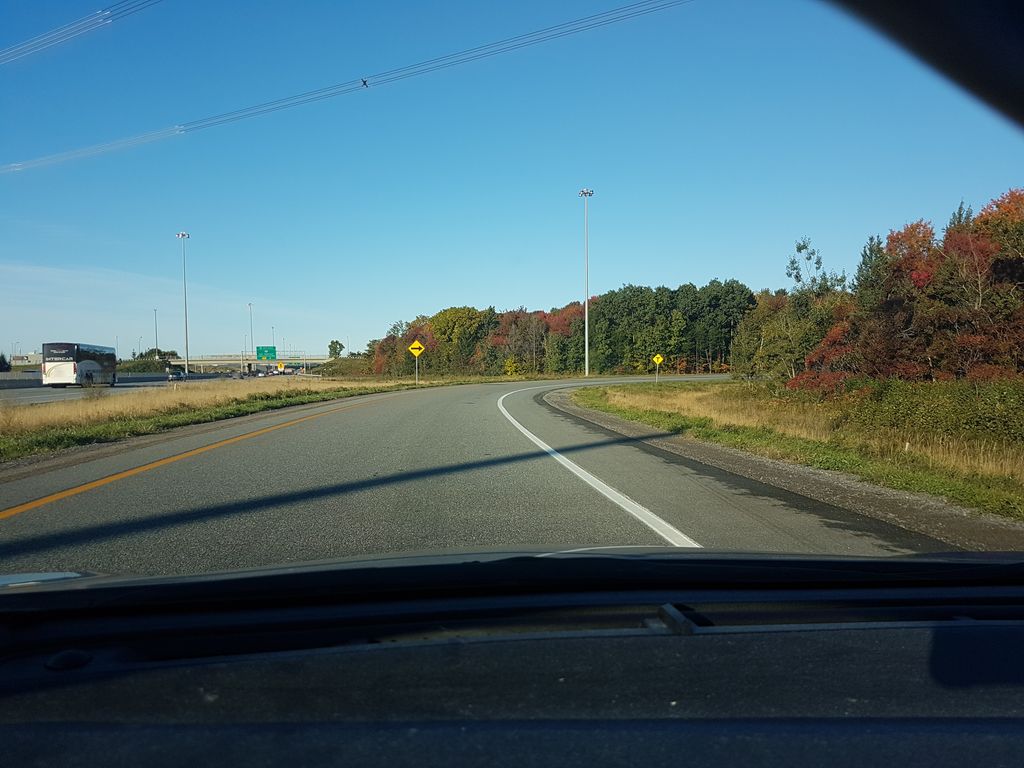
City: quebec_city